Question: i am trying to make the game <URL> and trying to do the bouncing ball part.
I am trying to calculate the out going(reflecting) angel of the ball after hitting the walls or pedals (the walls are always horizontal and the pedals are always vertical)
Here is an image to demonstrate it better :

here is what i tried so far:
'''
var m = (y2-y)/(x2-x);
var angle = (Math.atan(-m)*57.<PHONE>);
'''
How ever this does not seem to work.
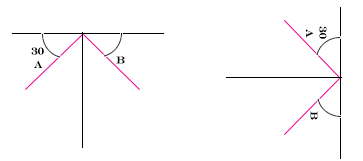
Answer: Since the obstacles are always vertical or horizontal, you do not need to do any angle calculations.
If you store the ball's position as (x, y) and it's velocity as (v, v) you can at each frame compute the next position to (x + v, y + v)
To bounce from a horizontal border, just negate v, to bounce from vertical borders negate v.